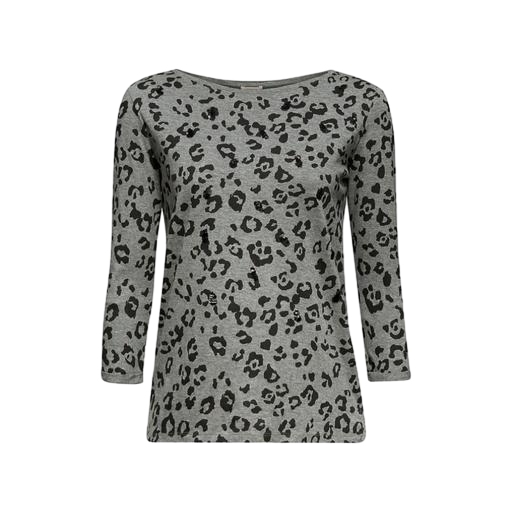
gray leopard print t-shirt, animal printed shirt, black animal-print sleep top, white background